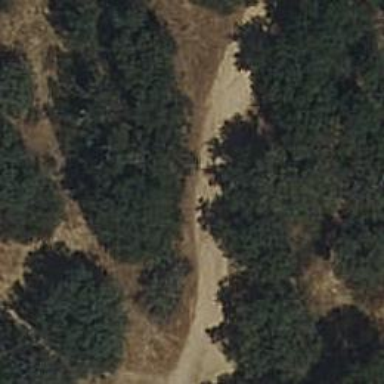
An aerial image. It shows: Dirt path.